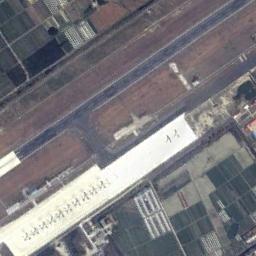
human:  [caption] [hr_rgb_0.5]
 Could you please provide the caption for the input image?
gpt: A runway at the airport was surrounded by a brown farmland with several airport houses next to the runway .

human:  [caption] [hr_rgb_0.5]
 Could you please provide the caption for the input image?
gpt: An airport with a runway on the lawn and some planes parked in a line on the airport .

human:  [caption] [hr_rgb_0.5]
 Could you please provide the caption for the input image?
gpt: The airport is built by the sea and the sea water is light blue .

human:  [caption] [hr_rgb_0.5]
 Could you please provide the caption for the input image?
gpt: There are several planes on the tarmac with one runway in the airport .

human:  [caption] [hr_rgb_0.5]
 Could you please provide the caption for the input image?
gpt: A strip-shaped building is at the airport .